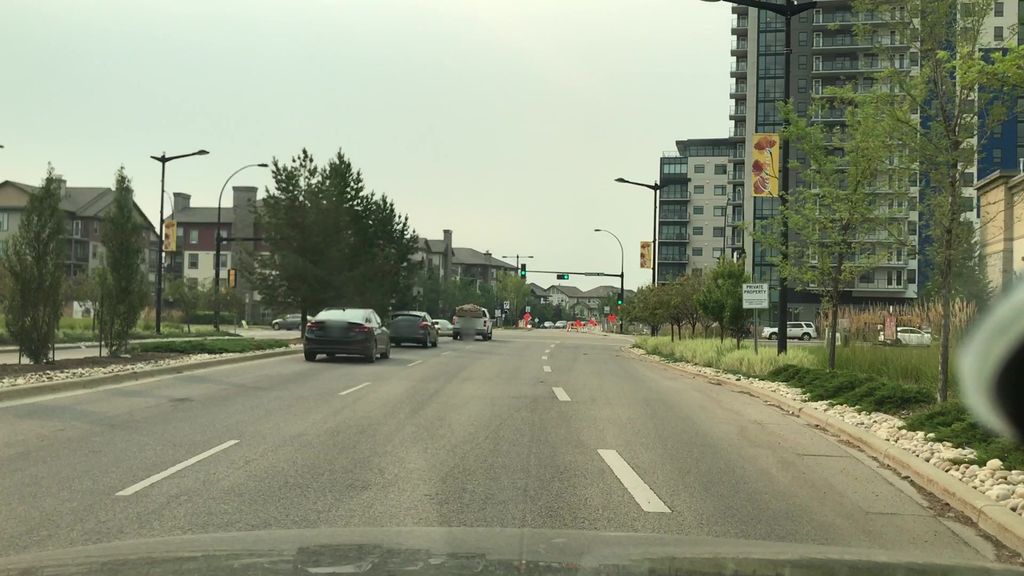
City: edmonton